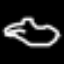
Label: frog